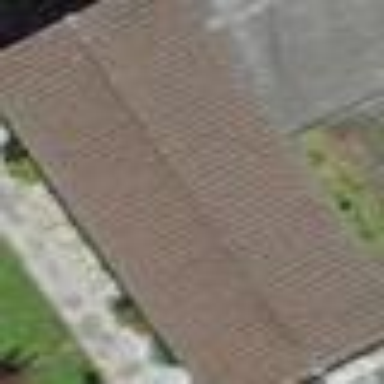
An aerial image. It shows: Garage.